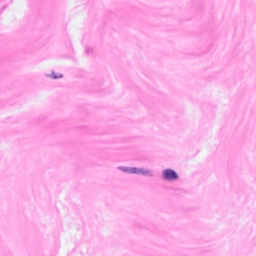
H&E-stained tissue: Breast